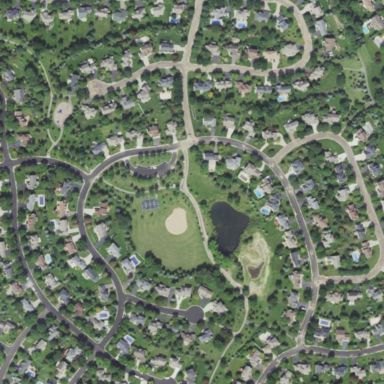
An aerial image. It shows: Residential area composed of single-family homes.